Question: I get proper result from REST Web Api, But when I try to Deserialize the result, It's change the string value "" to ""
'''
public class DataModel
{
public int Id { get; set; }
public string ABN { get; set; }
public string AccountNumber { get; set; }
}
'''
'''
[{"Id":1,"ABN":"<PHONE>","AccountNumber":"034342323"}]
'''
'''
using (HttpResponseMessage response = await client.GetAsync(url).ConfigureAwait(false))
{
if (response.IsSuccessStatusCode)
{
var result = await response.Content.ReadAsStringAsync();
result = result.Replace(""", string.Empty).Trim();
result = result.Replace("\", string.Empty).Trim();
var data = JsonConvert.DeserializeObject<IEnumerable<DataModel>>(result);
[...]
}
'''
All the value remain same accept the AccountNumber change automatically

We found if any string starting with , during de-serialization it is change autometically !!!!
Now it is become
'''
[{"Id":1,"ABN":"<PHONE>","AccountNumber":"<PHONE>"}]
'''
If I don't remove it is unable to Desirialize & throws error
'''
{"Error converting value "[{"Id":1,"ABN":"<PHONE>","AccountNumber":"034342323"}]" to type 'System.Collections.Generic.IEnumerable'1[DataModel]'
. Path '', line 1, position 174."}
Could not cast or convert from System.String to System.Collections.Generic.IEnumerable'1[DataModel].
'''
'''
result = result.Replace(""", "").Trim();
result = result.Replace("\", "'").Trim(); //This line is the tricks
'''
for his explanation. So I overcome this issue, by minor modification.
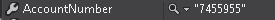
Answer: This behavior is by design: integer strings leading with "0" will be treated as octal numbers('octal 34342323' == 'decimal <PHONE>') by Json.Net:
<URL>
When you generate your json, please review the code that adds AccountNumber, make sure you remove leading '"0"'.